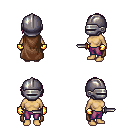
a pixel art fantasy rpg character, female body template, human, tanned skin, brown cape, magenta pants, white blonde bangs hairstyle, metal helm, gold gloves, dagger, four views (front, back, left, right), 2x2 character sprite sheet, small pixel art, hard edges, no anti-aliasing